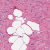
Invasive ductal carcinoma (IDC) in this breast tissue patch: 0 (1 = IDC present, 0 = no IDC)